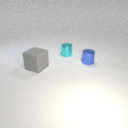
small cyan metal cylinder to the right of large gray rubber cube